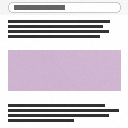
Screen state: on